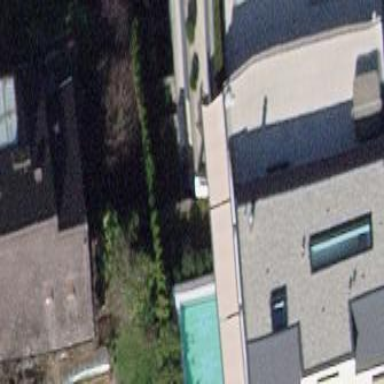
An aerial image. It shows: Simple house.